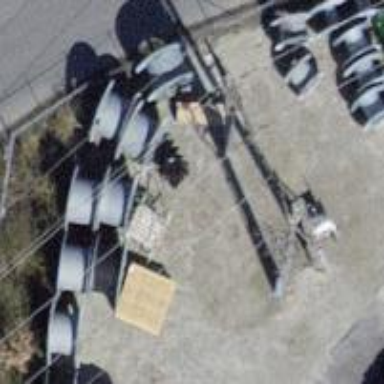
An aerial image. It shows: Concrete power pole.